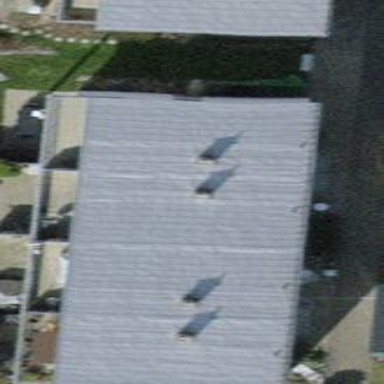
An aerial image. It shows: Flat-roofed terrace building.